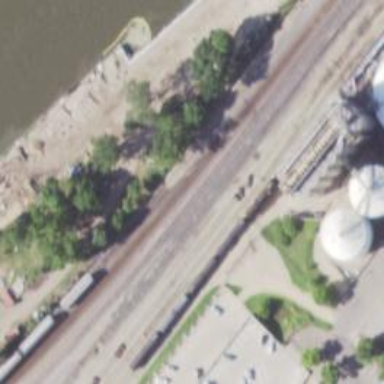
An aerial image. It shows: Railway siding with rails.